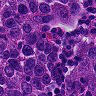
Metastatic tissue present: yes